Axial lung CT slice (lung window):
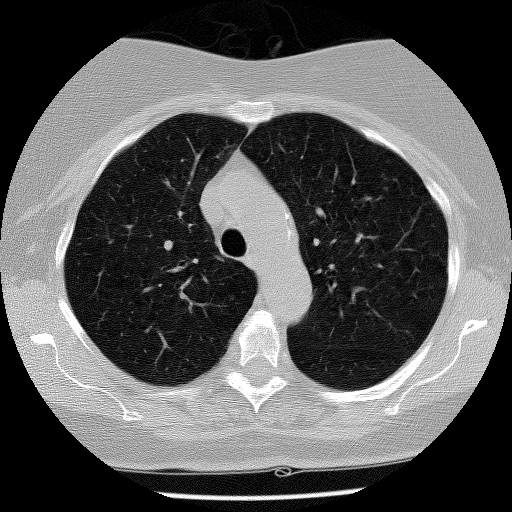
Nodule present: no